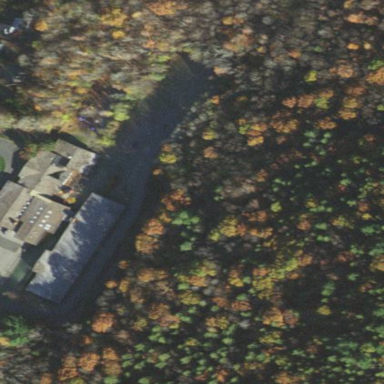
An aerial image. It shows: School.